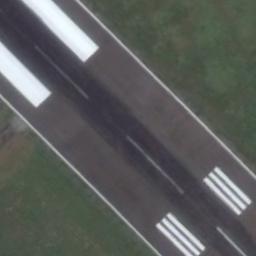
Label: runway